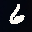
Label: 6